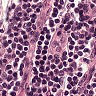
Metastatic tissue present: no